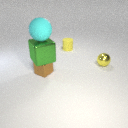
small brown metal cube in front of small yellow metal sphere